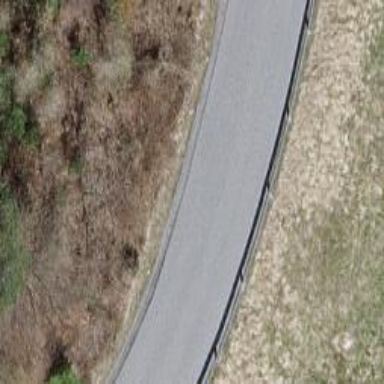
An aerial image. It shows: Asphalt road classified as tertiary.